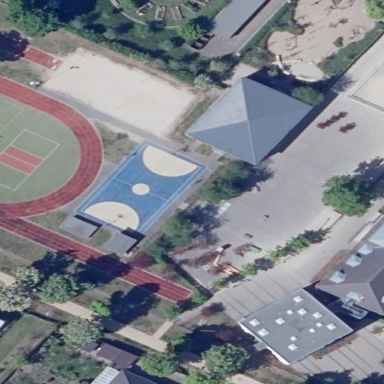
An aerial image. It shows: Basketball court on pitch.